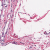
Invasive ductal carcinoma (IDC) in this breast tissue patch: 0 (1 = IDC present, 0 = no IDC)